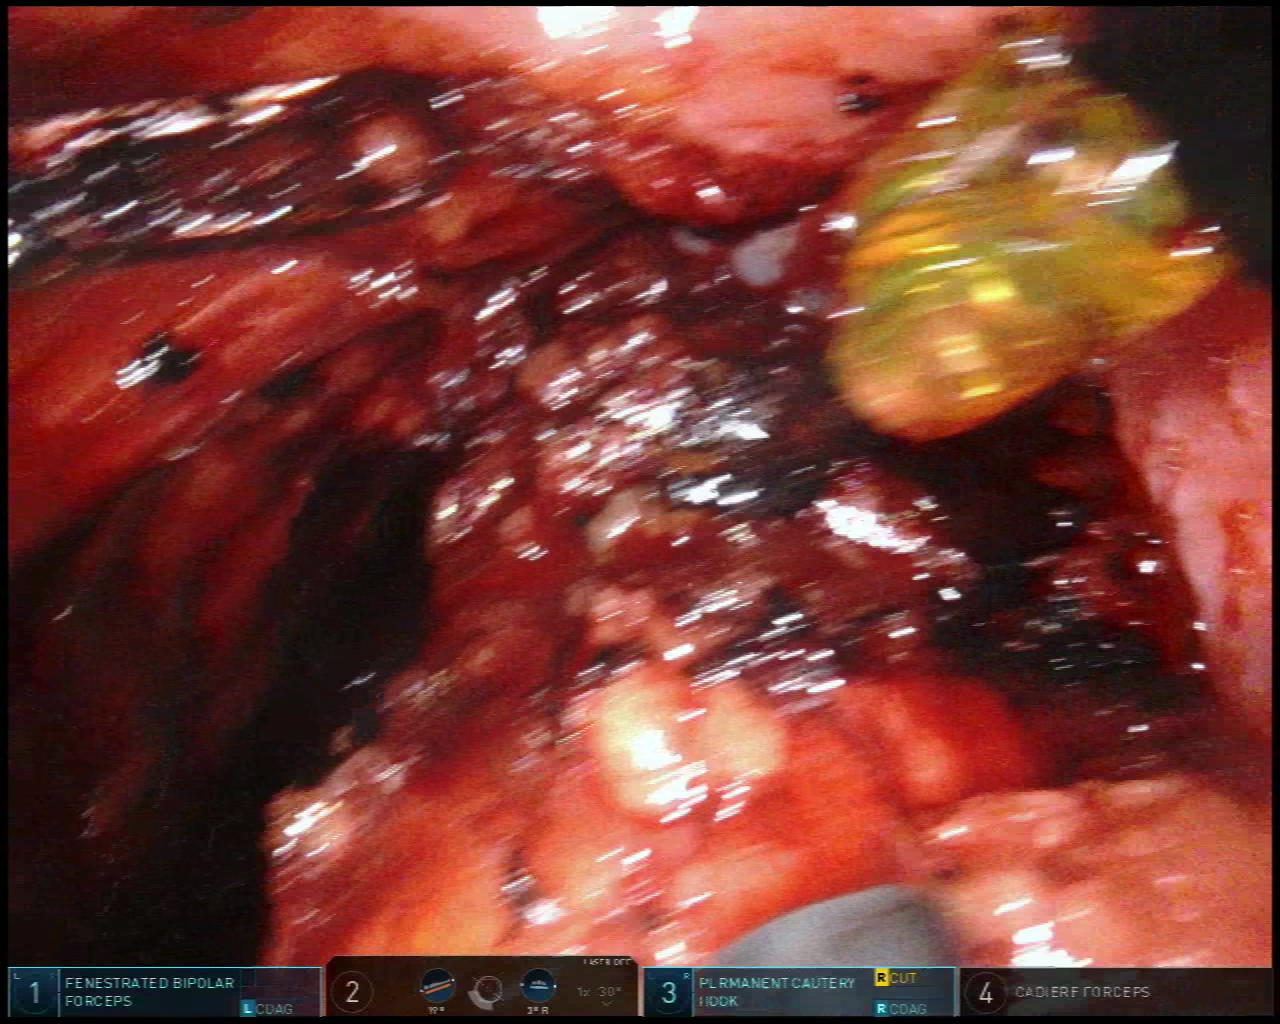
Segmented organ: vesicular_glands
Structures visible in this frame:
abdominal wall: no
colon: no
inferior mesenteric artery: no
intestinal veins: no
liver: no
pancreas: no
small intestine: no
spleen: no
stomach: no
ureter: no
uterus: no
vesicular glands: yes